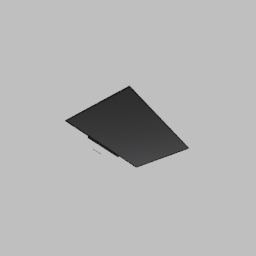
Label: electronics